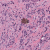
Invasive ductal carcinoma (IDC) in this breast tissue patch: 1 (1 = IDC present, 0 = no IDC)